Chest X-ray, PA view. Patient: 29 years old, sex F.
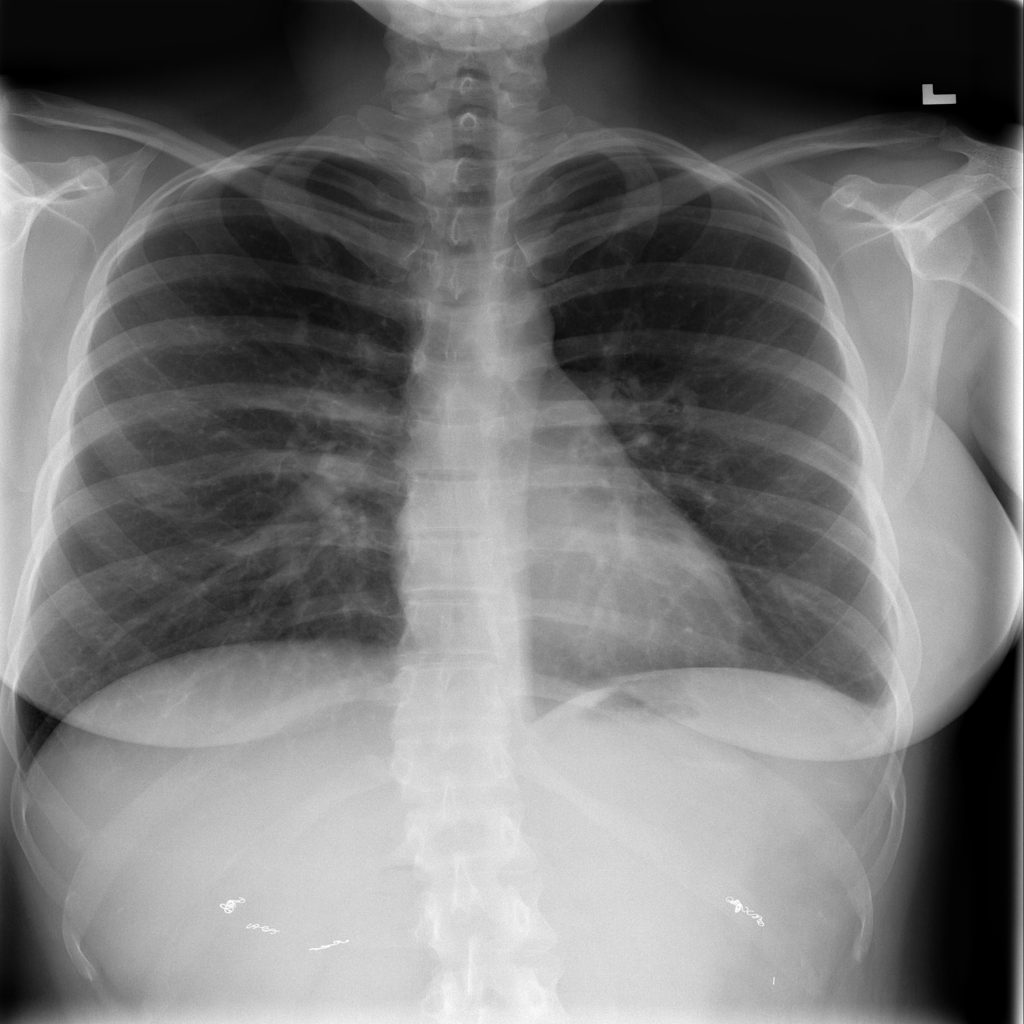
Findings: No Finding